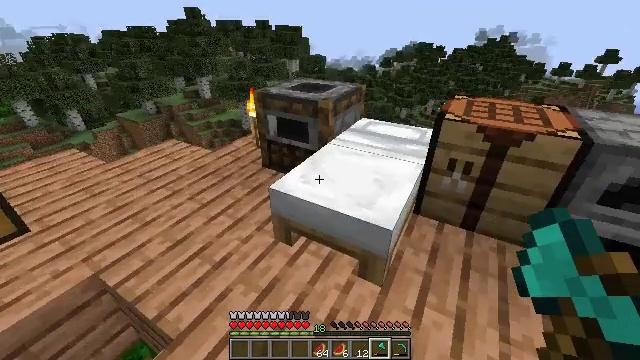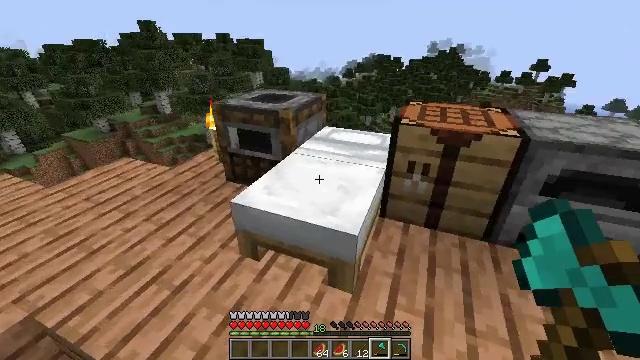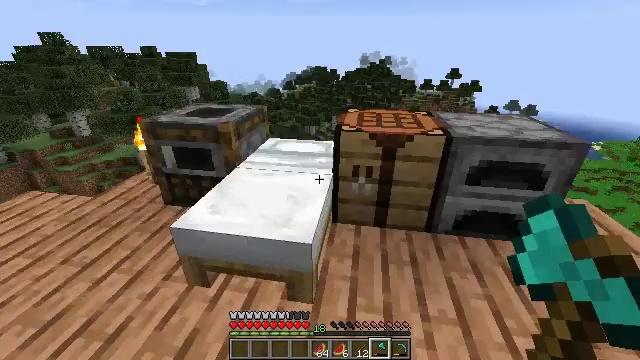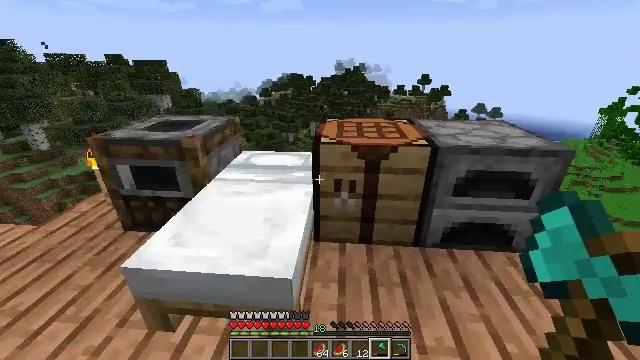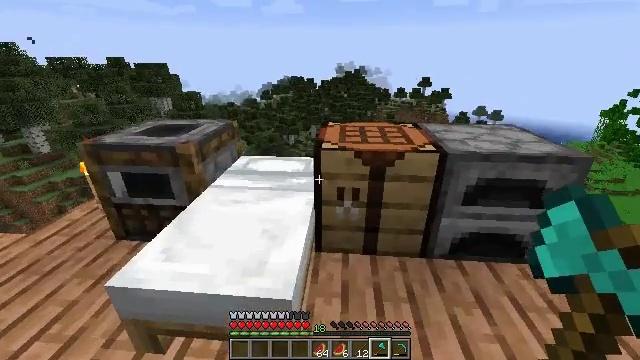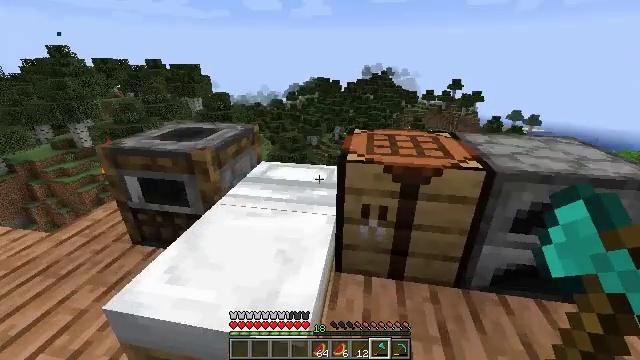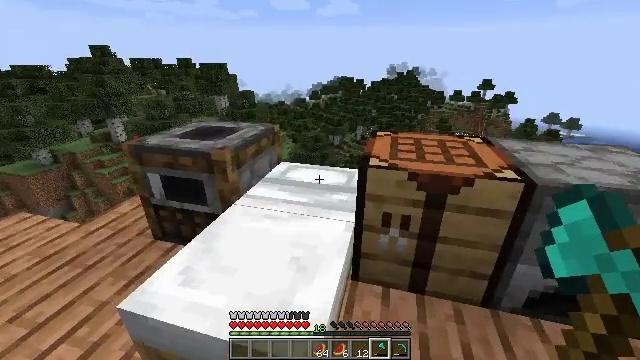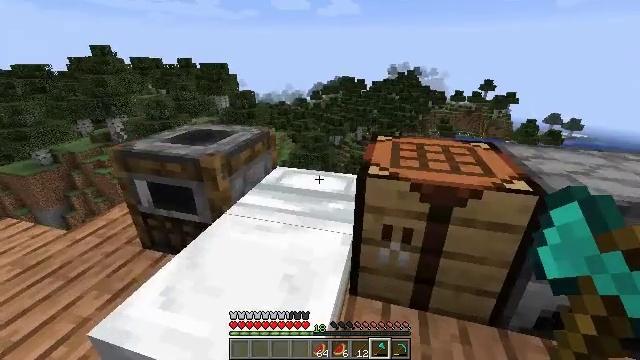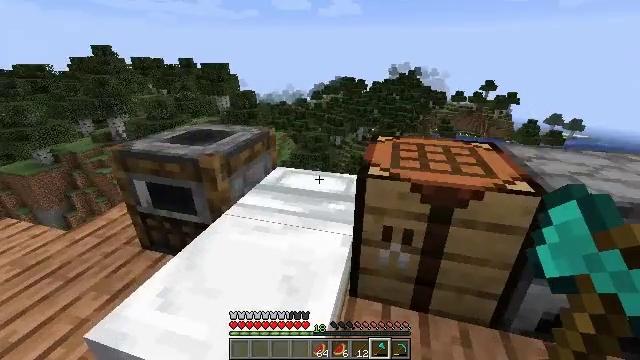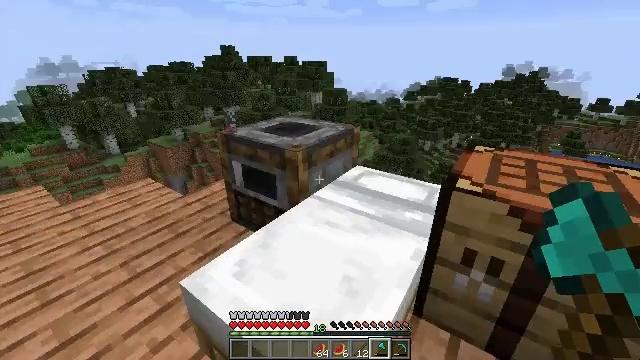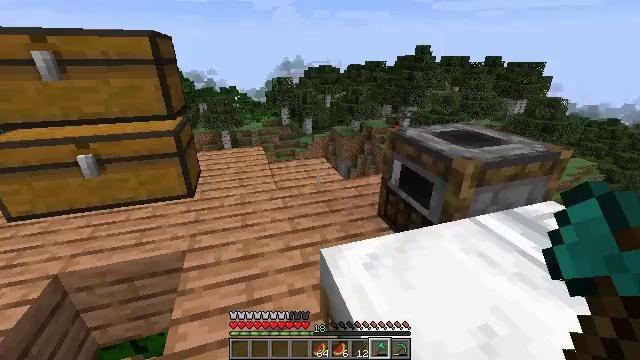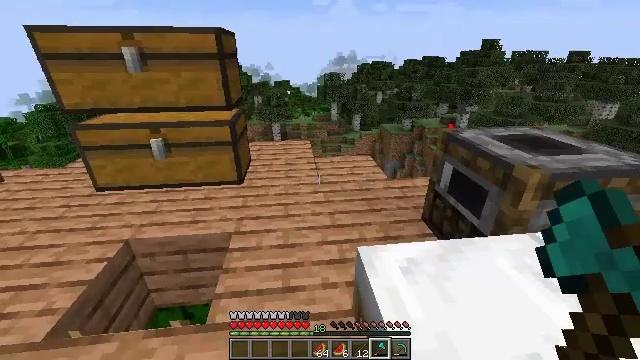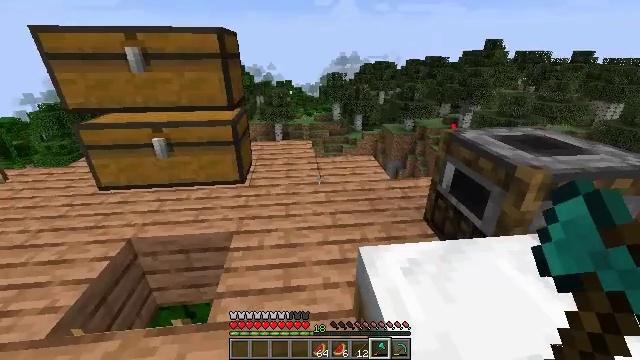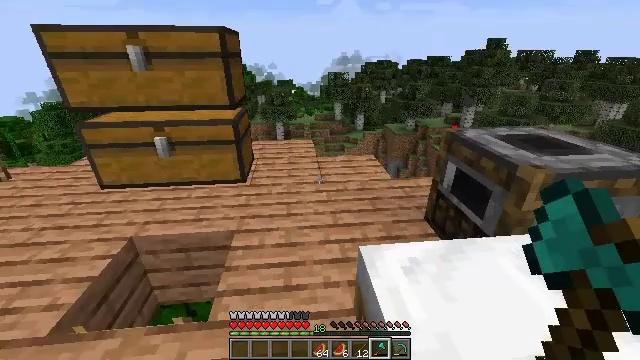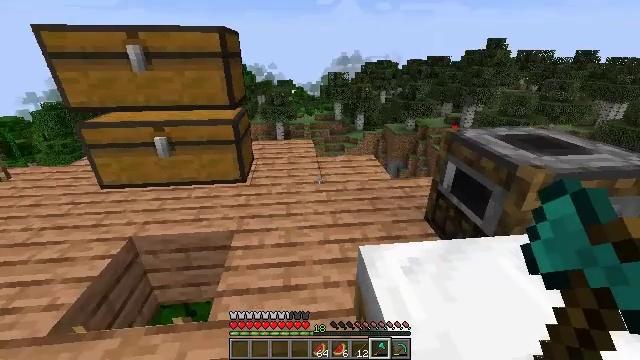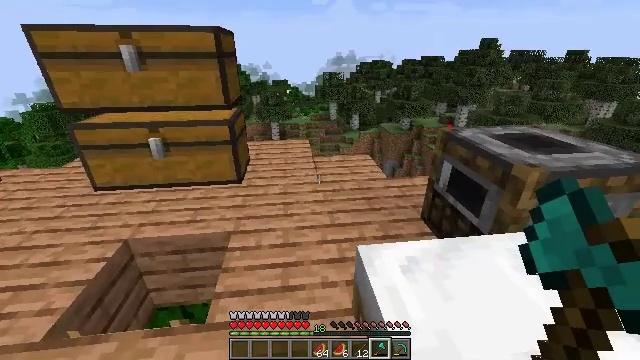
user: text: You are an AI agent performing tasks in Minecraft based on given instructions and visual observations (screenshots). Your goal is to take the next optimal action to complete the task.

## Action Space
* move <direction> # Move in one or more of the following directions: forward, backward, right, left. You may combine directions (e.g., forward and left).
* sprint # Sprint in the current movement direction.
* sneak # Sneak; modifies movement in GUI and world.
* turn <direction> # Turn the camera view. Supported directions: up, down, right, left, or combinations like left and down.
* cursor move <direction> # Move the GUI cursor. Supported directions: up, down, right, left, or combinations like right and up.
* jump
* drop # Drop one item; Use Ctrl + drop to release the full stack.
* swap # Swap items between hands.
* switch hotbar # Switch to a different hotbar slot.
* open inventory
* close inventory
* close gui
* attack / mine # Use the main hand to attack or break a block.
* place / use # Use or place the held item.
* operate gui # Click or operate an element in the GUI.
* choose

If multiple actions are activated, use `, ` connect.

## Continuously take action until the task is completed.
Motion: motion action
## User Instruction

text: Open the furnace and cook salmon.
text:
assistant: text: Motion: turn right and up
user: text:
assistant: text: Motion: move forward, turn right and up
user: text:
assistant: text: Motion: move forward, turn right and up
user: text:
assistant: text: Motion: move forward
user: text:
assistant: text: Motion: move forward, turn left
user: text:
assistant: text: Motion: turn left
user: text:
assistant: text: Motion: no_op
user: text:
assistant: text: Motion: no_op
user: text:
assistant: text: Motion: turn left
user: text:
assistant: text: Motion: turn left
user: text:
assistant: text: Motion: turn left
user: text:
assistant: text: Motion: no_op
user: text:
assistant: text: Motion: no_op
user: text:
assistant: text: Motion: no_op
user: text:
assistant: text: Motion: move left, turn right
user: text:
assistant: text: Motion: move left, turn right
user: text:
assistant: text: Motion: move left, turn right
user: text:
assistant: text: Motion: no_op
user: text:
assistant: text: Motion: no_op
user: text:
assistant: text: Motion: no_op
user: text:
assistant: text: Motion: turn right
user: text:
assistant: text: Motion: turn right
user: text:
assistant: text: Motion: move forward, turn right and up
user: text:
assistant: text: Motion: move forward, turn right
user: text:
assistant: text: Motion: move forward, turn right
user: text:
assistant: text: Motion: no_op
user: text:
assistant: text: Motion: use / place
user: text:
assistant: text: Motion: use / place
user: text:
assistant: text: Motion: use / place
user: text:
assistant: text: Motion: no_op